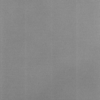
Label: dusty